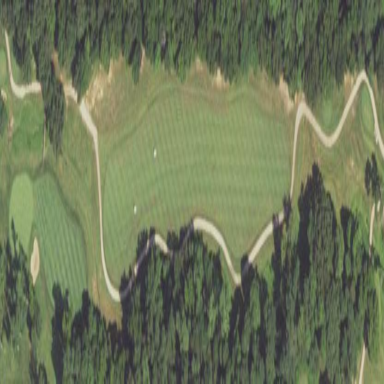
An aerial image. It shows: Area with grass used as rough in golf course.